Question: this is my problem:
<URL>
screenshot:
I just can't seem to get this floated right.
'''
header, nav { margin: 0 auto 30px auto; width: 960px; }
header #ip-wrapper { float: right; width: 375px; }
header #ip-wrapper .ip-wrap { background: #636363; background: -webkit-linear-gradient(top, rgba(125, 126, 125, 1) 0%,rgba(58, 58, 58, 1) 100%); margin: 10px 0; border-radius: 20px 5px 5px 20px }
header #ip-wrapper .ip-wrap .ip-name { background: #e5e5e5; background: -webkit-linear-gradient(top, rgba(242,242,242,1) 0%,rgba(229,229,229,1) 100%); display: inline-block; padding: 10px 12px; border-radius: 5px 0 0 5px; margin: 0 10px 0 0 }
'''
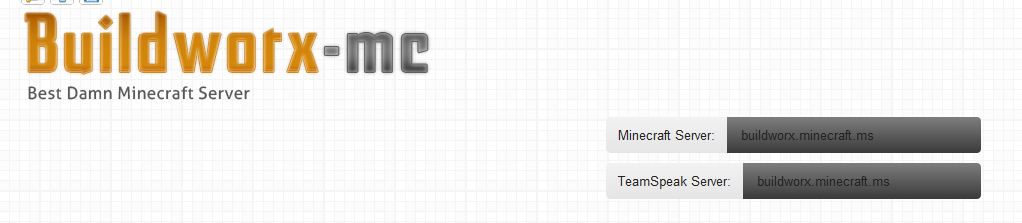
Answer: Use float:left on your image.
'''
<img src="images/logo.png" alt="bw" style="float: left;">
'''
Your #ip-wrapper is currently trying to float on the right of something that is an inline object. That's what's causing you problem.